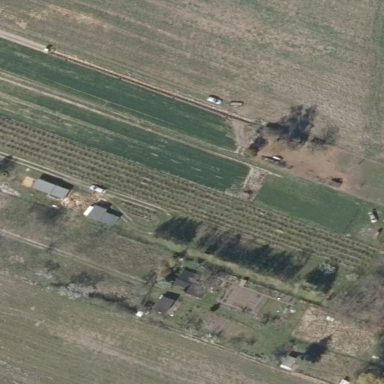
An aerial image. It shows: Allotments area.